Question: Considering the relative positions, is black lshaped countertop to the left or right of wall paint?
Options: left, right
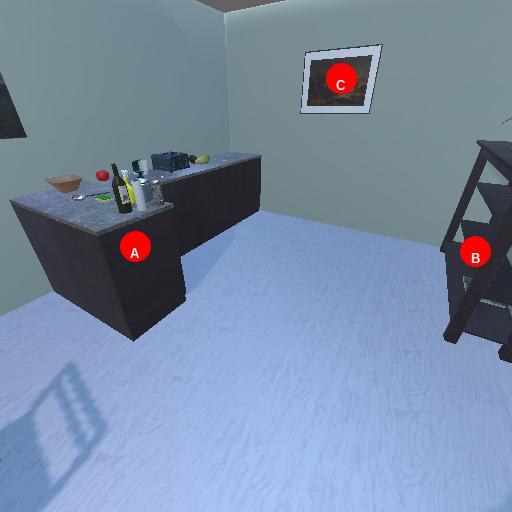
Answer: left